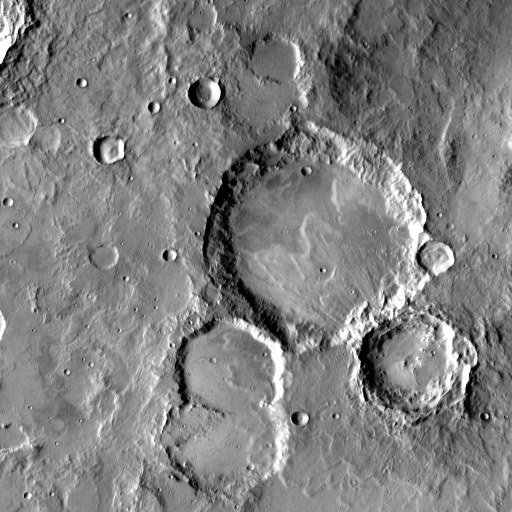
Crater classes present: Background, Other, Layered, Buried